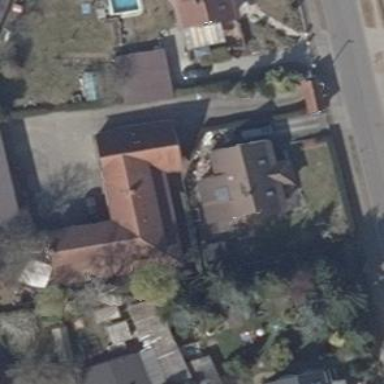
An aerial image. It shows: Hotel with pitched roof.